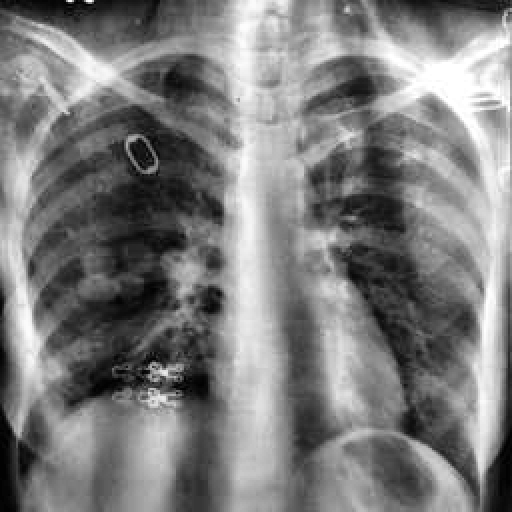
Finding: TUBERCULOSIS